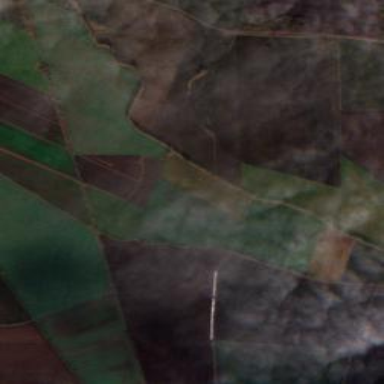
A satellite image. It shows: View of farmland.